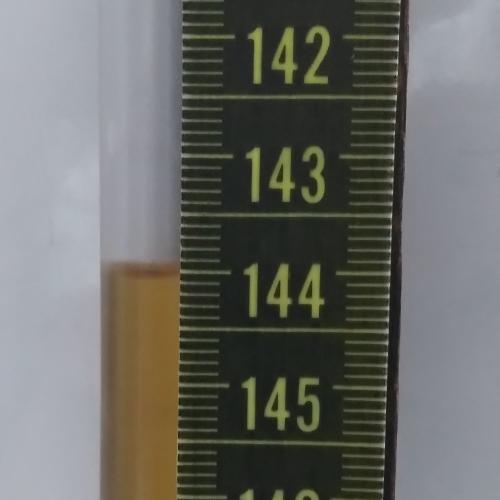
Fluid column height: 144.0 cm